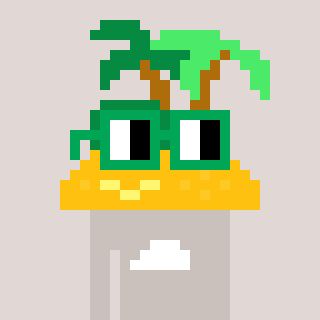
a pixel art character with square green glasses, a island-shaped head and a foggrey-colored body on a warm background